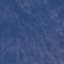
Land use / land cover: HerbaceousVegetation